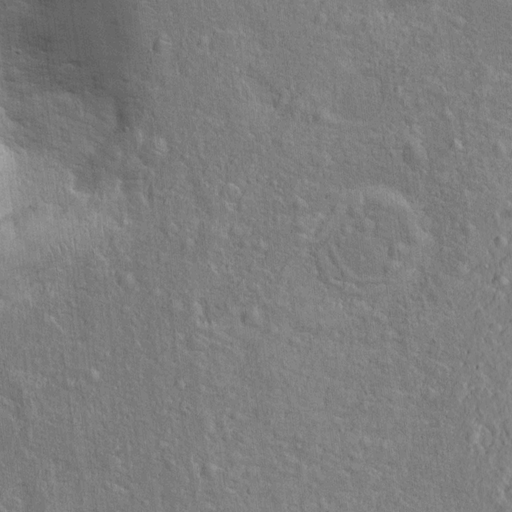
Objects detected: cone